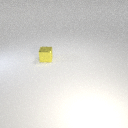
small yellow metal cube